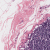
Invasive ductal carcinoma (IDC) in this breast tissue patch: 0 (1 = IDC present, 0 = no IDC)